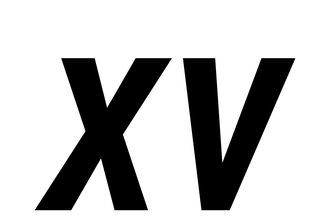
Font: Roboto-Italic_Condensed_Medium_Italic